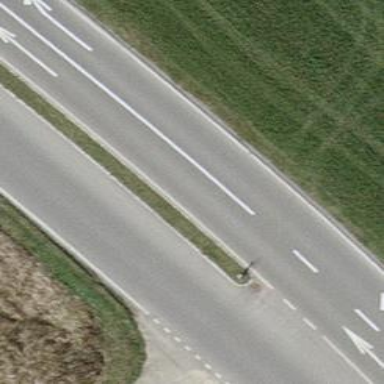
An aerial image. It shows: Asphalt road classified as tertiary.